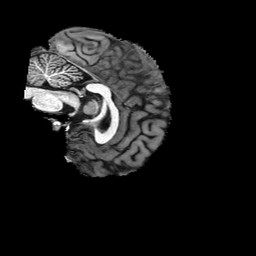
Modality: T1w
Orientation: sagittal
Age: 26
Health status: healthy
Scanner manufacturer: philips
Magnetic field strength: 3 T
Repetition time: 0.007813 s
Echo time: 0.003595 s